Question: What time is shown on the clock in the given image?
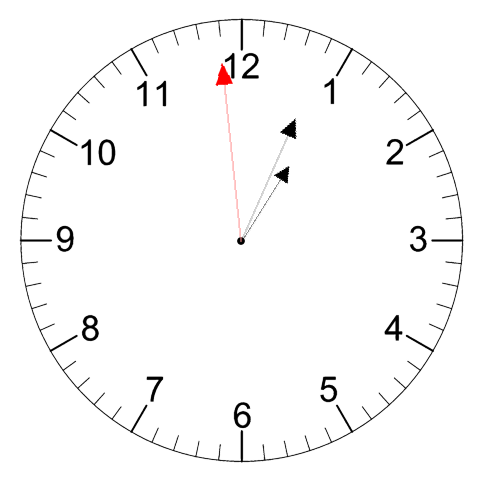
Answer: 01:03:59